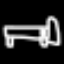
Label: bed